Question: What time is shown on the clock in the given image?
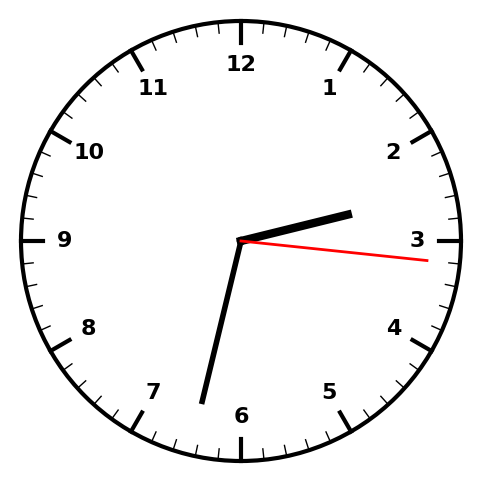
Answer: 02:32:16